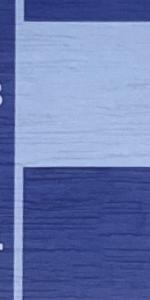
Label: Empty